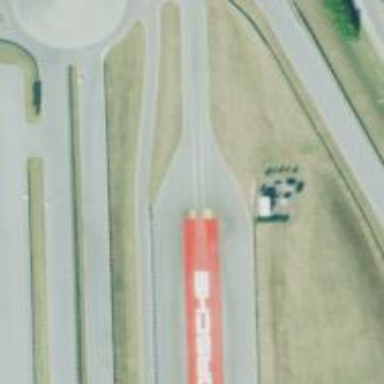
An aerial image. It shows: Motor sport raceway.